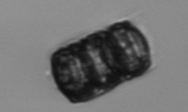
Label: Paralia_sulcata